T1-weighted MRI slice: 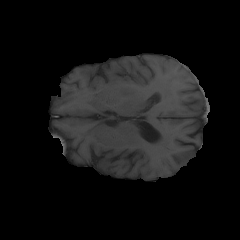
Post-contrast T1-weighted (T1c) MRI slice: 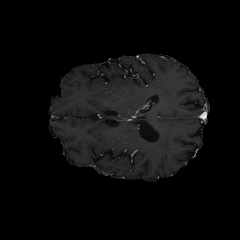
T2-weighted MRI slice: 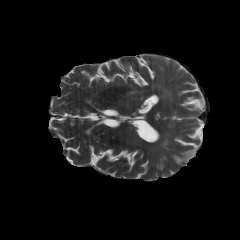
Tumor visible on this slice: yes